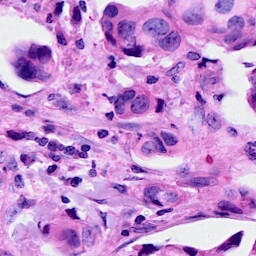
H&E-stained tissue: Breast